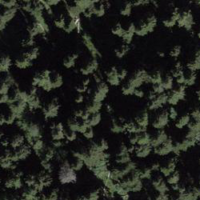
EUNIS habitat code: 43
Species observed at this site:
Stellaria nemorum